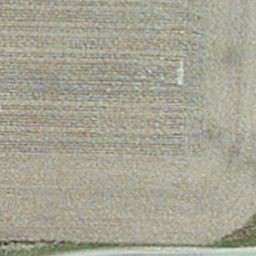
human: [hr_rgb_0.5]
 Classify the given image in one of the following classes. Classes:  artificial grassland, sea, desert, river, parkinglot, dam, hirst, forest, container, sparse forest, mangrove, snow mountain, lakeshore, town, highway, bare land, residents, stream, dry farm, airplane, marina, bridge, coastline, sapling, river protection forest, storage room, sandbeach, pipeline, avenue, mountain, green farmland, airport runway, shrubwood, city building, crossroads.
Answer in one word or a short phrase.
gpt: dry farm